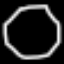
Label: octagon